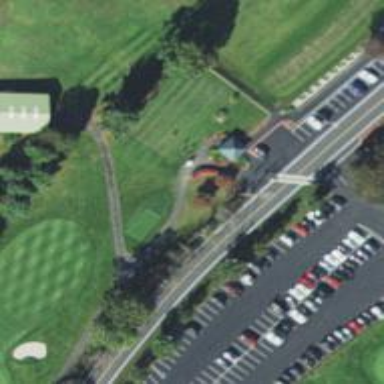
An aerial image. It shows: Service road designated as golf cart path.